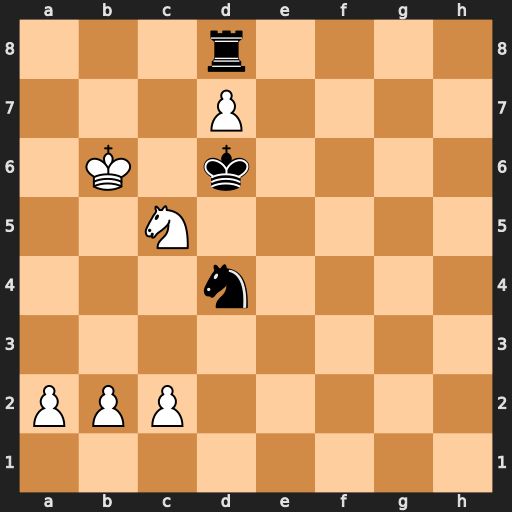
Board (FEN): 3r4/3P4/1K1k4/2N5/3n4/8/PPP5/8
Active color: w
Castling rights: -
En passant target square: -
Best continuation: Nb7+ Kxd7 Nxd8